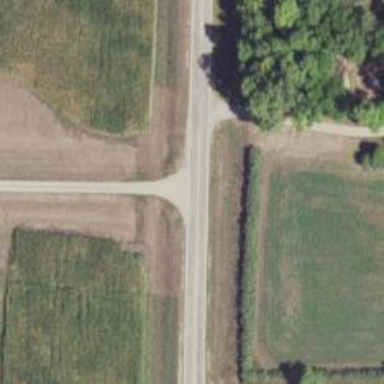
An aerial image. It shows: Secondary road.